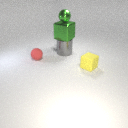
large green metal cube above large gray metal cylinder